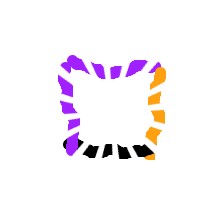
Shape: square